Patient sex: F
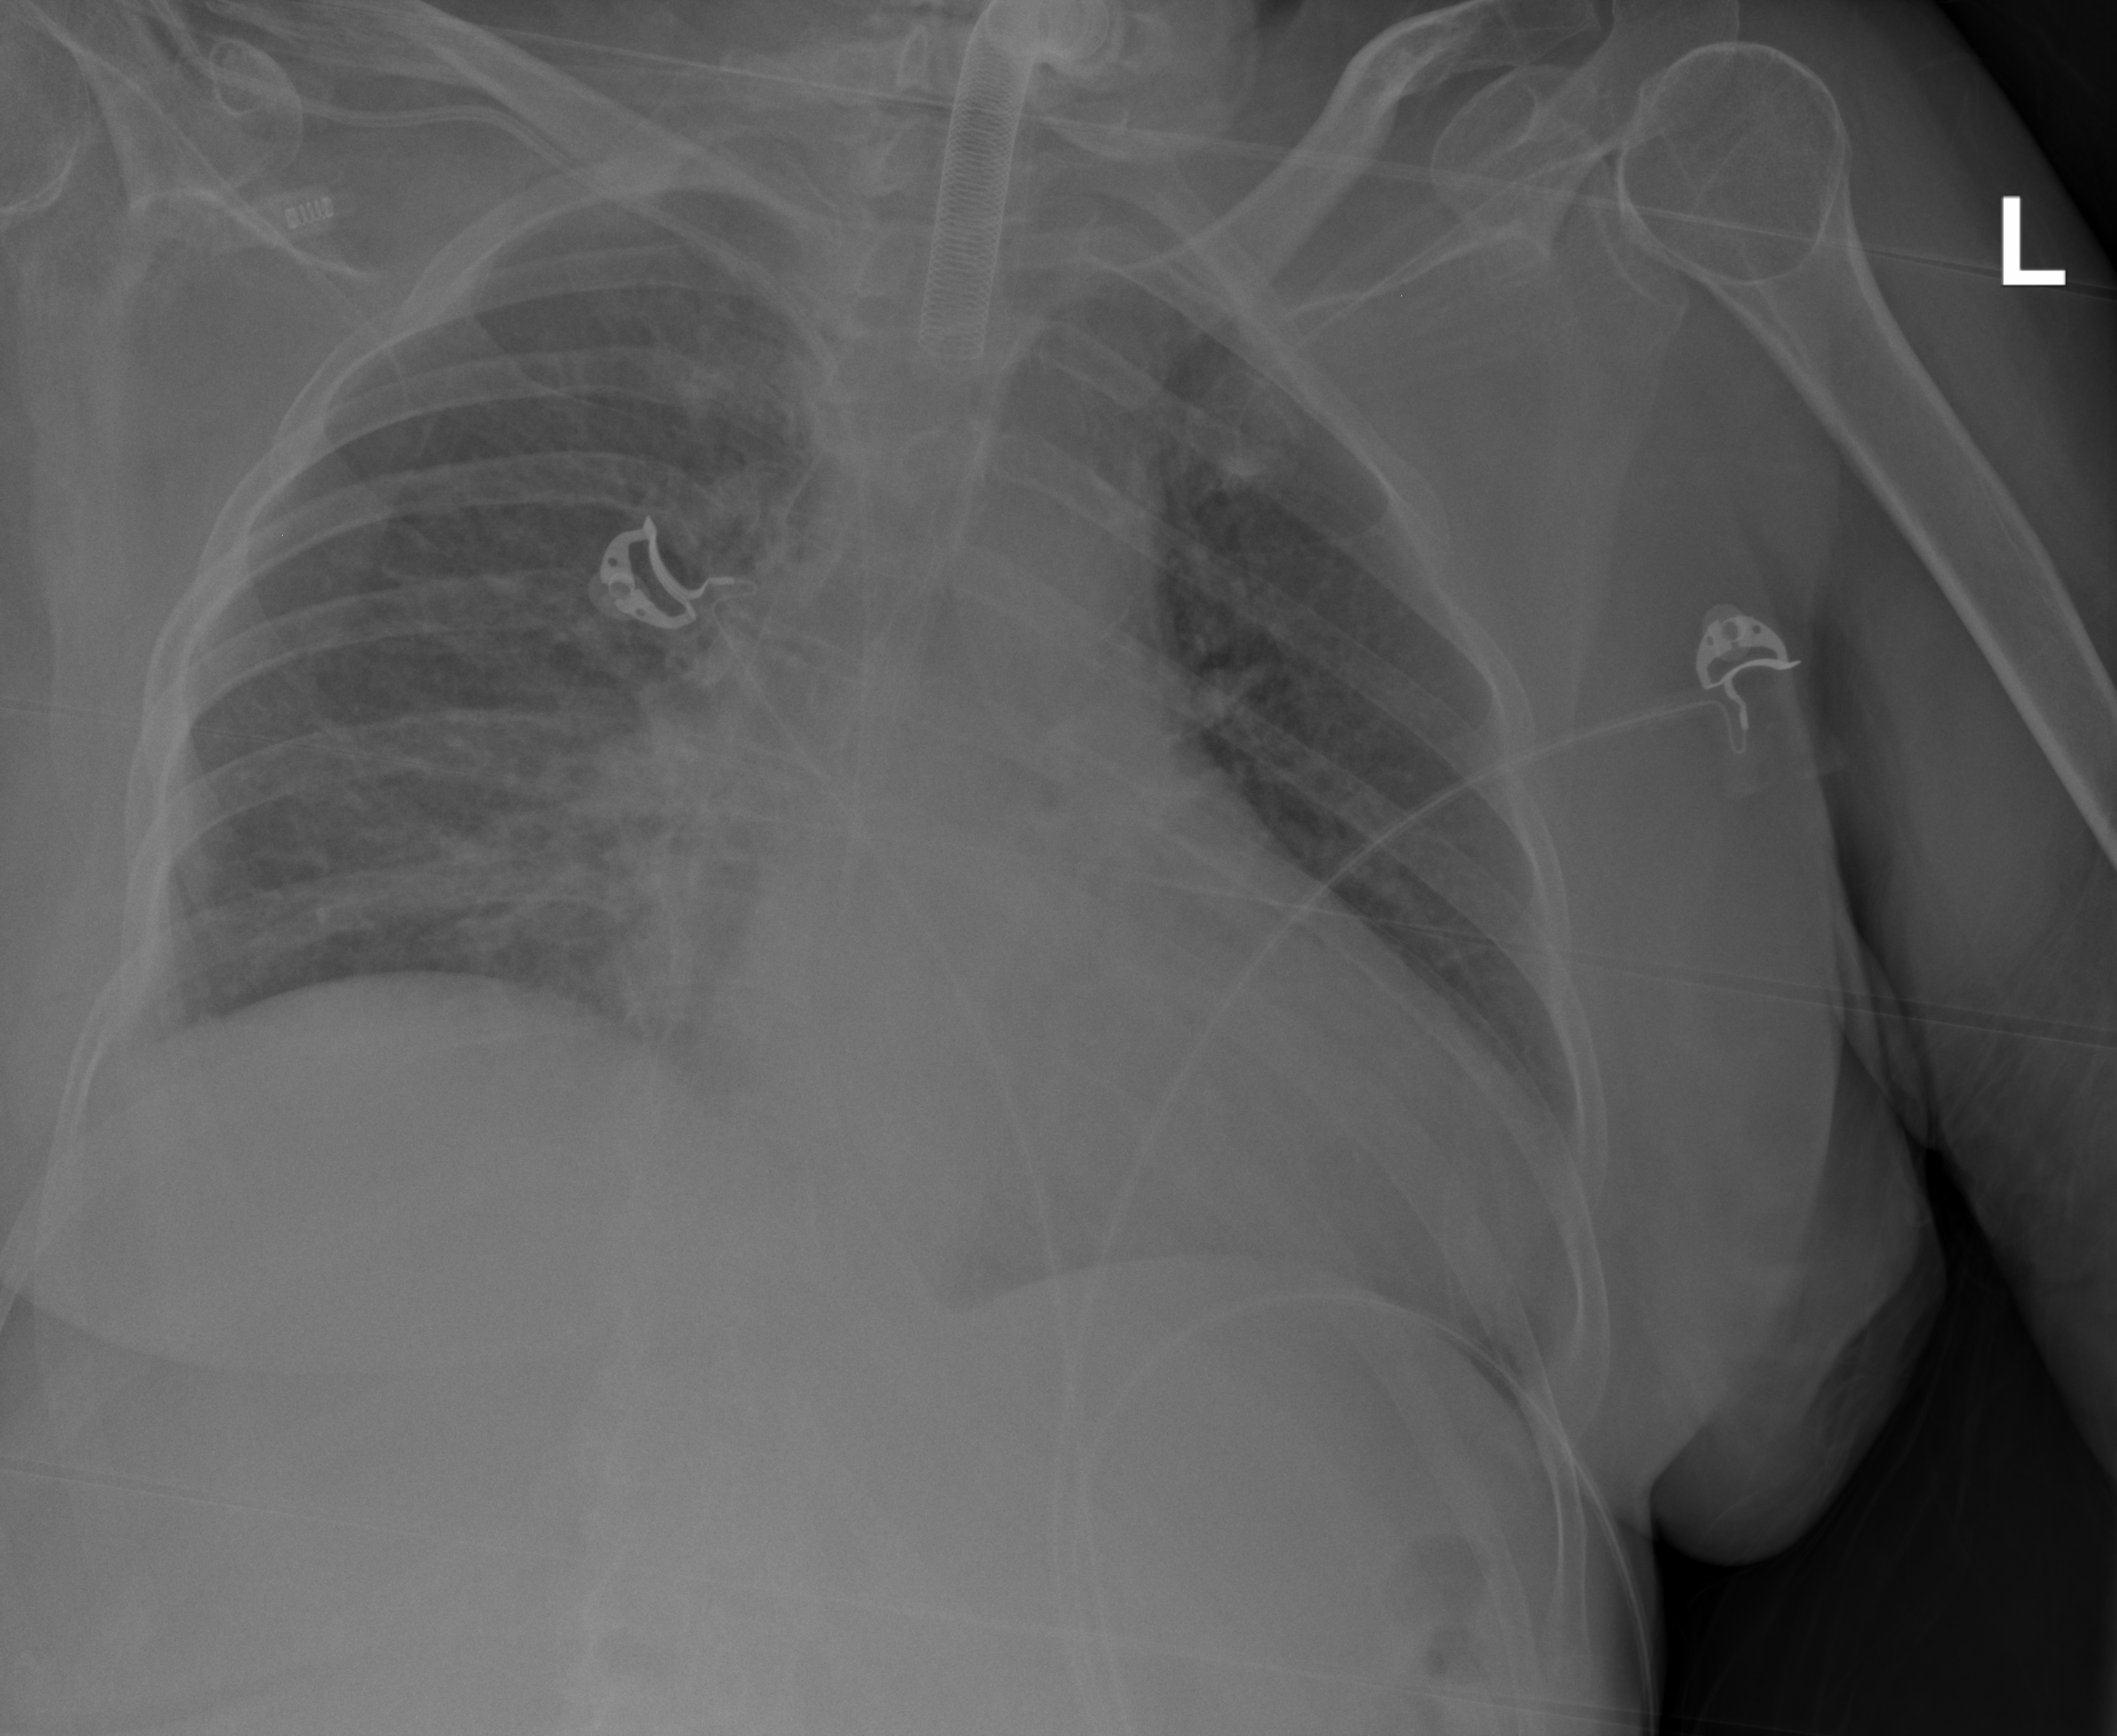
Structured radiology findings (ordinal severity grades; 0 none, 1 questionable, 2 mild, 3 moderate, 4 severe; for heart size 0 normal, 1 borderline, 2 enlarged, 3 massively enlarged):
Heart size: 1
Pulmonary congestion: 2
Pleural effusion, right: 0
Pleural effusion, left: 0
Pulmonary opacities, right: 1
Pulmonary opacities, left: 0
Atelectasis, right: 0
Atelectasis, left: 0